Question: Following is my script.
'''
set style data histogram
set style histogram rowstack gap 1
set style fill solid border -1
set boxwidth 0.8
set grid ytics linestyle 1
set key autotitle columnheader
set key below horizontal right
set ylabel "Overhead (%)"
set xlabel "Benchmark"
plot newhistogram "bm1" lt 2, 'plot1.txt' u 2:xtic(1), '' u 3, '' u 4, newhistogram "bm2" lt 2, 'plot1.txt' u 5:xtic(1) notitle, '' u 6 notitle, '' u 7 notitle, newhistogram "bm3" lt 2, 'plot1.txt' u 8:xtic(1) notitle, '' u 9 notitle, '' u 10 notitle, newhistogram "bm4" lt 2, 'plot1.txt' u 11:xtic(1) notitle, '' u 12 notitle, '' u 13 notitle
'''
And following is my data.
'''
Threads "Overhead 1" "Overhead 2" "Overhead 3"
w1 6 47 58 8 0 0 15 4 45 12 5 5
w2 4 6 6 5 0 2 1 3 2 10 20 30
'''
The graph that I get is shown below. Note the problem with the right bar of the 4th benchmark ('bm4', 'w2'). Why the bar has an offset? I don't understand this.

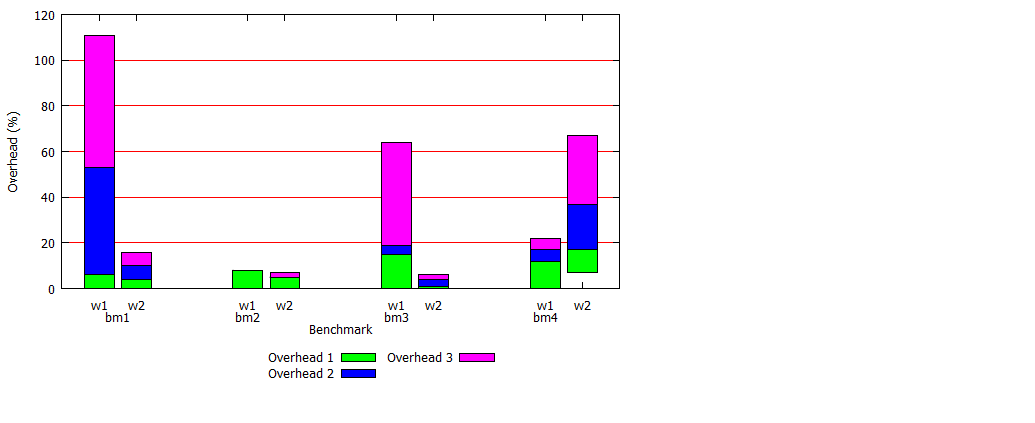
Answer: Looks like a bug/regression. I made minimal changes to your script to get gnuplot to stop complaining about the titles:
'''
set style data histogram
set style histogram rowstack gap 1
set style fill solid border -1
set boxwidth 0.8
set grid ytics linestyle 1
set key below horizontal right
set ylabel "Overhead (%)"
set xlabel "Benchmark"
plot newhistogram "bm1" lt 2, 'plot1.txt' u 2:xtic(1) title columnhead(2), '' u 3 title columnhead(3), '' u 4 title columnhead(4), newhistogram "bm2" lt 2, 'plot1.txt' u 5:xtic(1) notitle, '' u 6 notitle, '' u 7 notitle, newhistogram "bm3" lt 2, 'plot1.txt' u 8:xtic(1) notitle, '' u 9 notitle, '' u 10 notitle, newhistogram "bm4" lt 2, 'plot1.txt' u 11:xtic(1) notitle, '' u 12 notitle, '' u 13 notitle
'''
Here's the graph (plotted to the postscript terminal) using gnuplot 4.6 patchlevel 0 (Plotted on OS-X 10.5).:

Here's the same script, but with gnuplot 4.4 patchlevel 2: